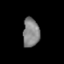
Tissue: prostate
Cell type: Epithelial cells
Senescence score: 0.2543
Nuclear area (px): 474
Mean DAPI intensity: 131.409